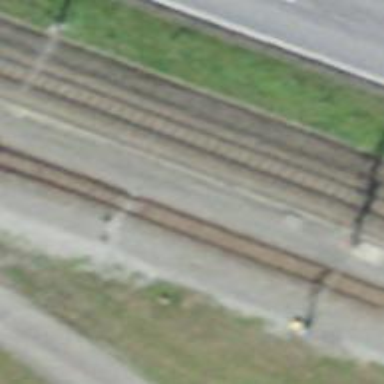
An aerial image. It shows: Railway signal.